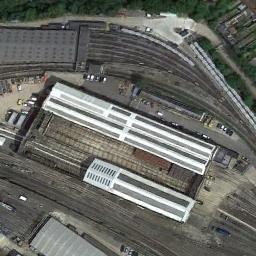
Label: railway_station